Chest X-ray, PA view. Patient: 72 years old, sex F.
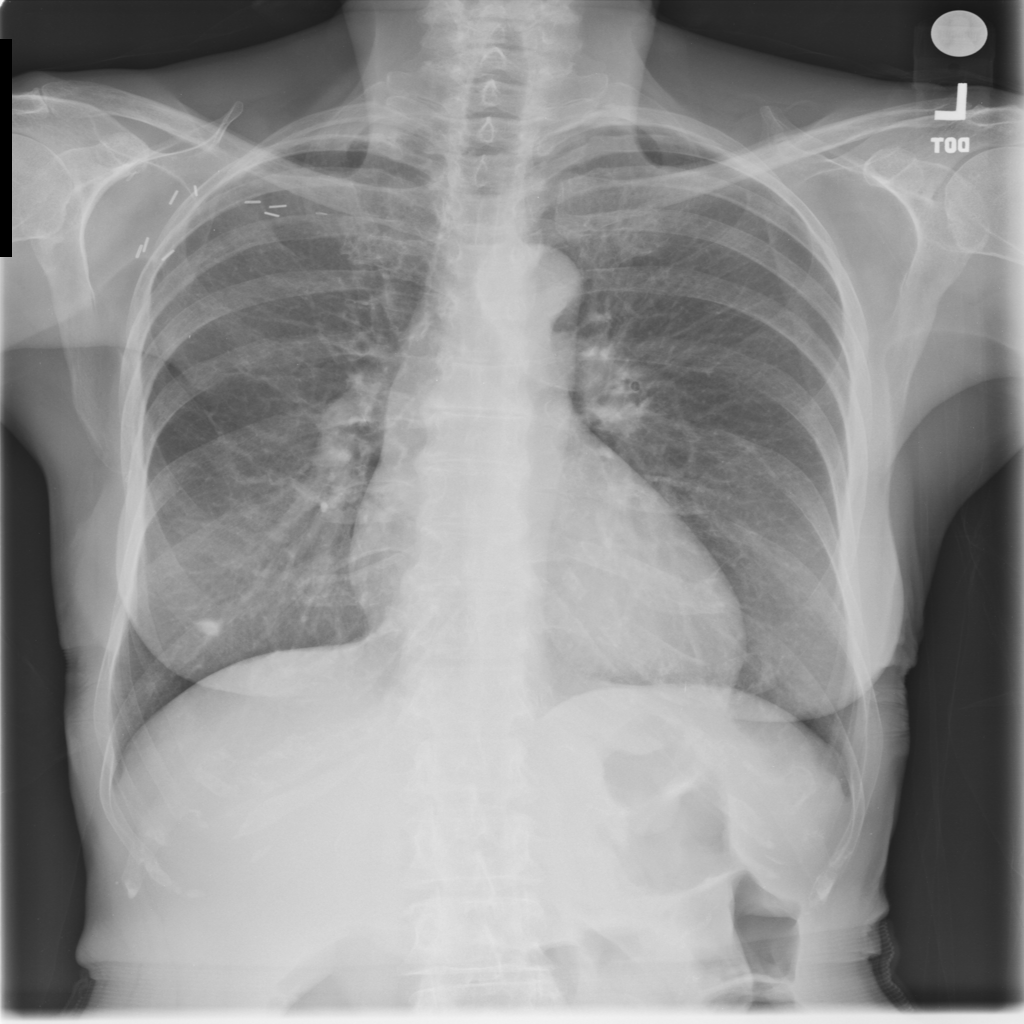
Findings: No Finding